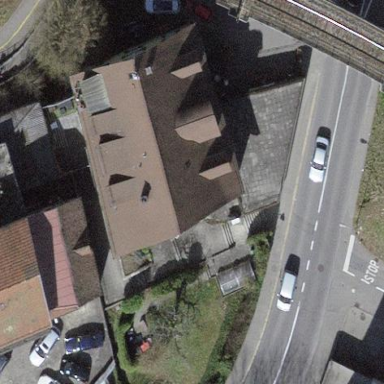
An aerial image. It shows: Residential apartments with gabled roof.